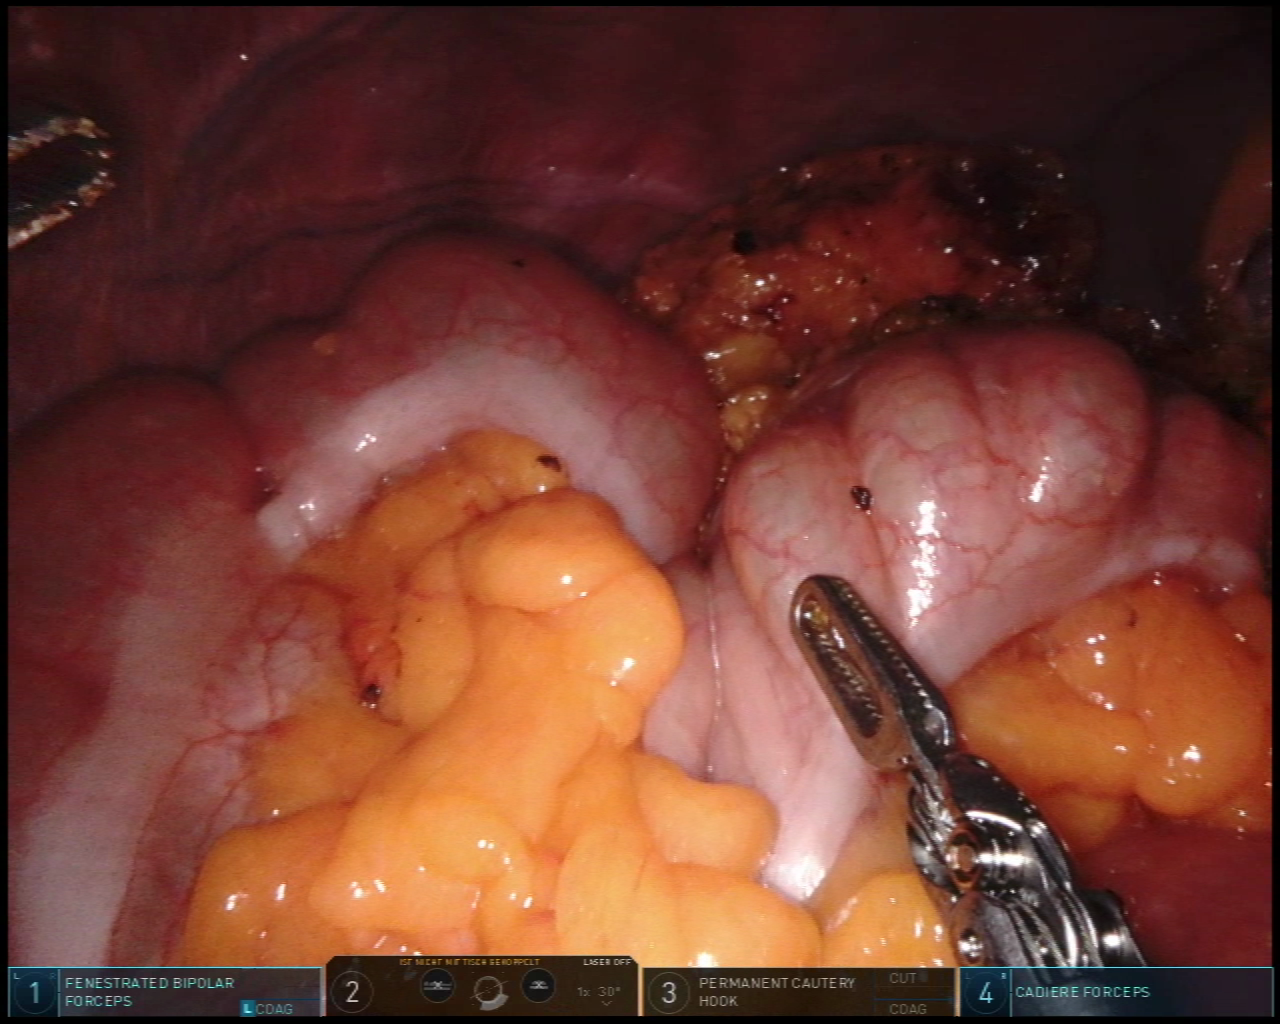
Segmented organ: colon
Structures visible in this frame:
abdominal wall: yes
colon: yes
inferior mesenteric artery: no
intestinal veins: no
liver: no
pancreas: no
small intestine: yes
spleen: yes
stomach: no
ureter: no
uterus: no
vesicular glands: no